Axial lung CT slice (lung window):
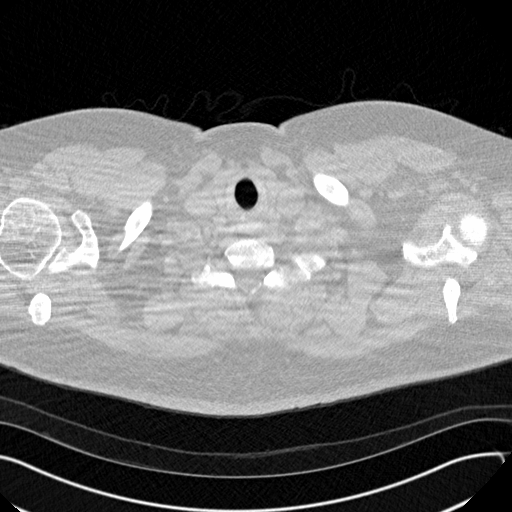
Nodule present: no